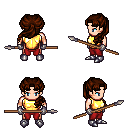
a pixel art fantasy rpg character, male body template, human, light skin, gold chest armor, red pants, brown princess hairstyle, metal gloves, metal boots, spear, four views (front, back, left, right), 2x2 character sprite sheet, small pixel art, hard edges, no anti-aliasing